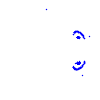
Particle: electron